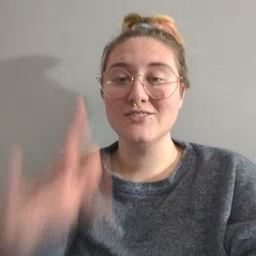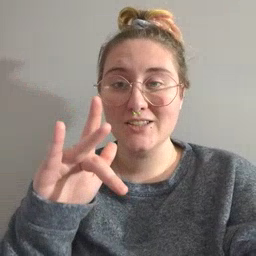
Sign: touch